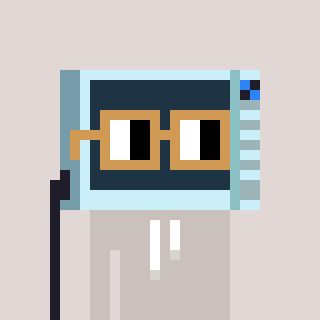
a pixel art character with square brown glasses, a microwave-shaped head and a foggrey-colored body on a warm background